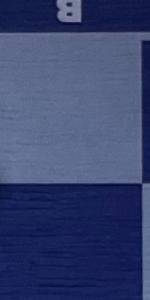
Label: Empty